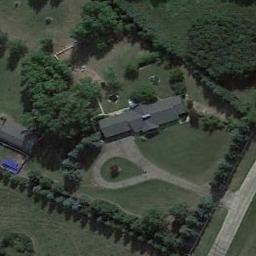
Label: residential